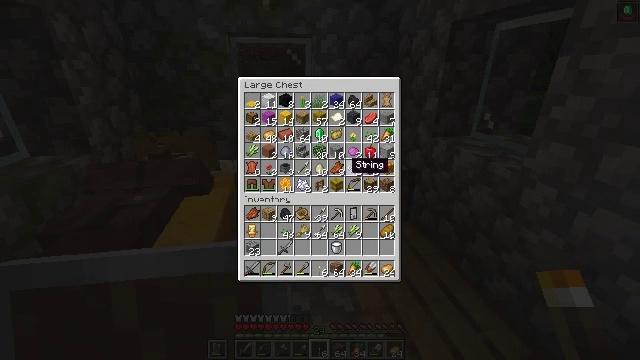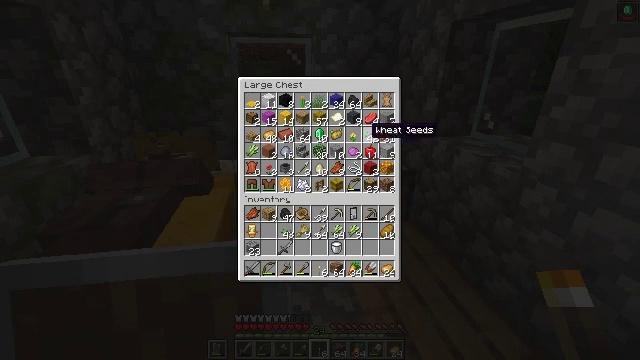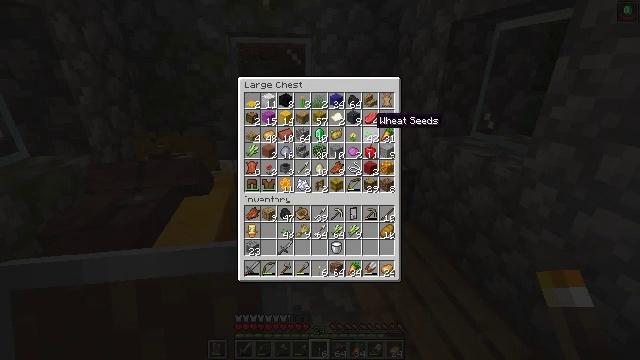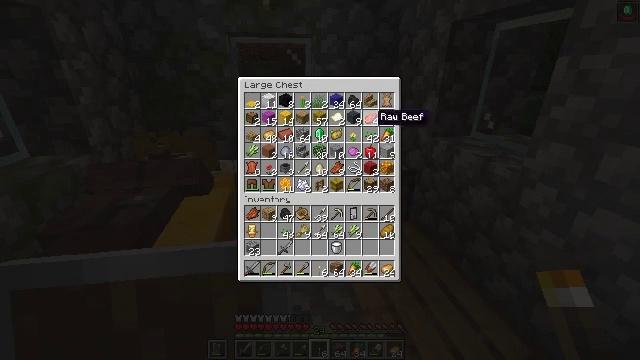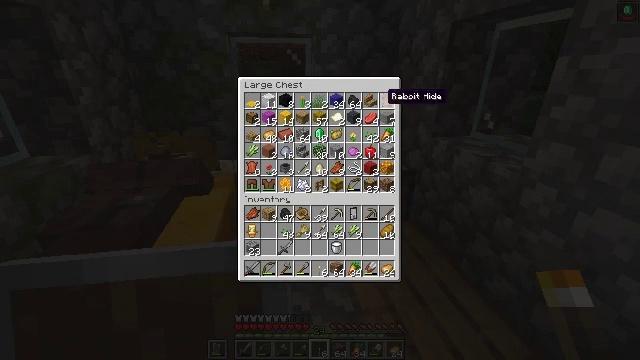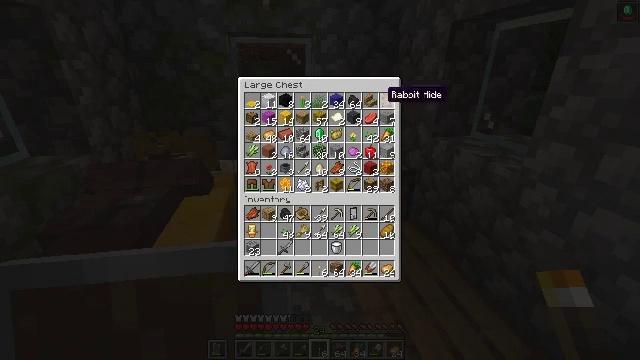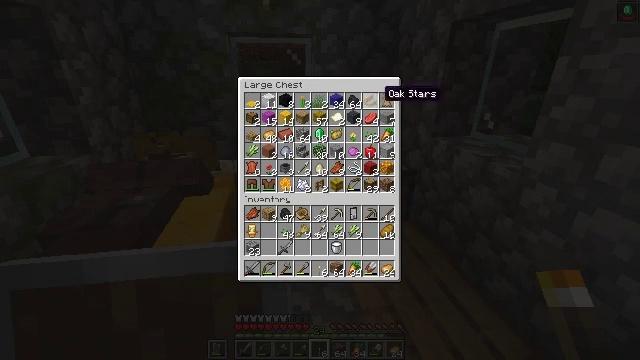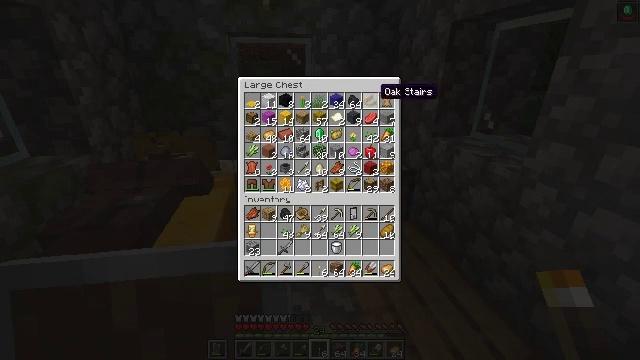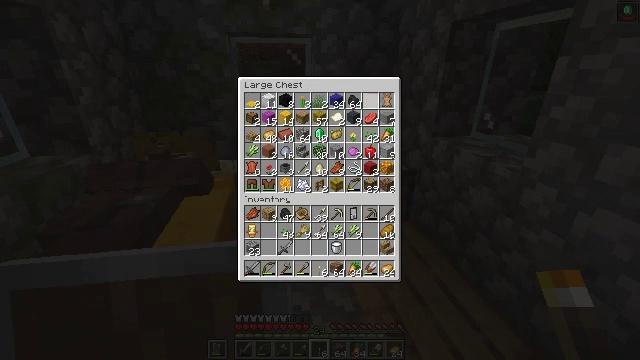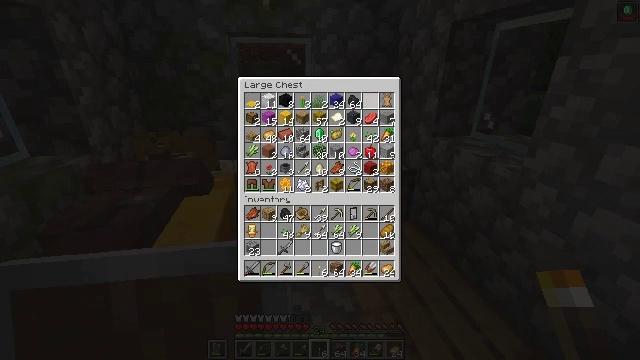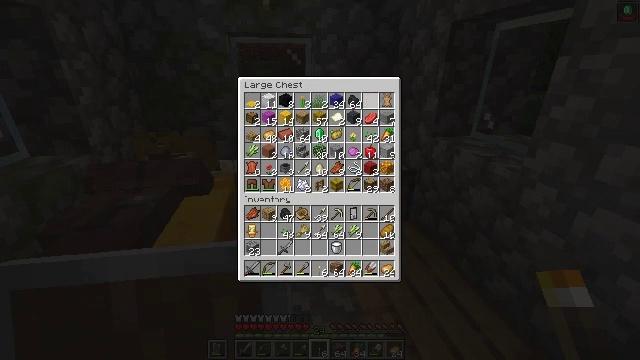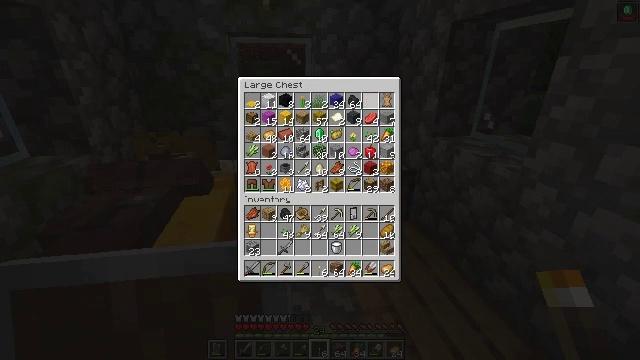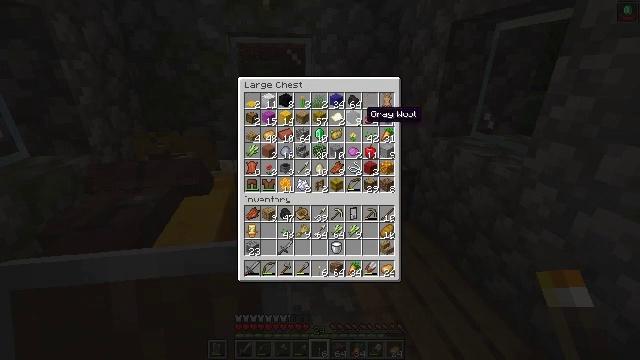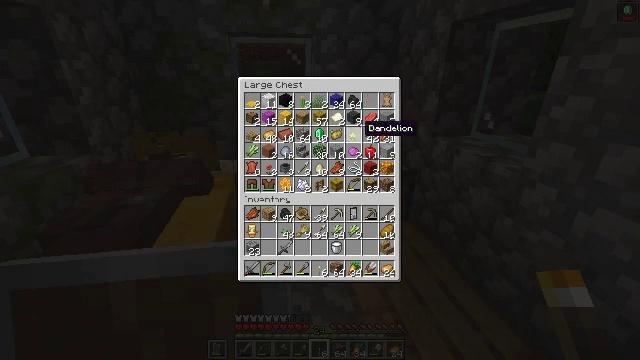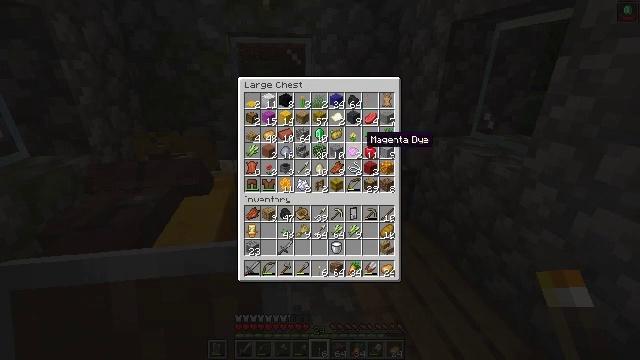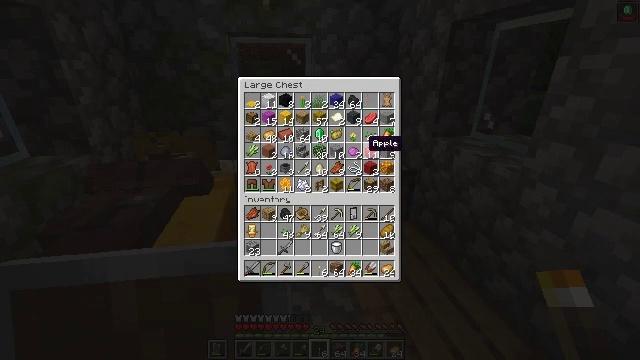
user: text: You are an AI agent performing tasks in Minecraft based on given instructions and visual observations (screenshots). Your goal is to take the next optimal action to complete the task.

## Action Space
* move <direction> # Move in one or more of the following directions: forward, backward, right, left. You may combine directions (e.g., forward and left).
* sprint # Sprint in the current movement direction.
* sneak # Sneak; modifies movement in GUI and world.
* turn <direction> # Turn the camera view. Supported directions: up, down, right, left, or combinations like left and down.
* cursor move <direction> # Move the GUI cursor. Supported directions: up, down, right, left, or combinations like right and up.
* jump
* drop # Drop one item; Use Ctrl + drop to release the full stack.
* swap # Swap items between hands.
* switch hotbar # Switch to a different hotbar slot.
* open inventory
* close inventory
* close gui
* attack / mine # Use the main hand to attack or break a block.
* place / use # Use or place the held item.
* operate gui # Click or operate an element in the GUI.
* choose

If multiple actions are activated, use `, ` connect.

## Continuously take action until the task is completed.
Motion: motion action
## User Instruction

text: Craft orange dye by combining colors.
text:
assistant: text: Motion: turn right and up
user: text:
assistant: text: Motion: turn up
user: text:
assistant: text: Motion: no_op
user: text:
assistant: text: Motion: sneak, turn right and up
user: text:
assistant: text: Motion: sneak
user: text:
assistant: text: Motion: sneak
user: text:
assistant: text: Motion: sneak
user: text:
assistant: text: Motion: sneak, attack / mine
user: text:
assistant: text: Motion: sneak, attack / mine
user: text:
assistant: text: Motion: sneak
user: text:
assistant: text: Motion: sneak, turn left and down
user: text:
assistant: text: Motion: sneak, turn down
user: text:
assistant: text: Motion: turn down
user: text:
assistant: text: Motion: turn down
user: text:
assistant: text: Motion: no_op
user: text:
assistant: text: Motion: no_op
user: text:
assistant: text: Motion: no_op
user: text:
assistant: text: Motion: no_op
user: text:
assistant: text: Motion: turn left and up
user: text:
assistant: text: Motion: sneak, turn up
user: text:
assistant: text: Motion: sneak
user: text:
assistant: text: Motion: sneak
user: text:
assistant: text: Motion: sneak, attack / mine
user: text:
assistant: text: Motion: sneak, attack / mine
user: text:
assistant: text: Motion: sneak
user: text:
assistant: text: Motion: sneak
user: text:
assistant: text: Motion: sneak
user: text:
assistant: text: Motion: no_op
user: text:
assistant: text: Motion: turn left
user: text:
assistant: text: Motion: no_op